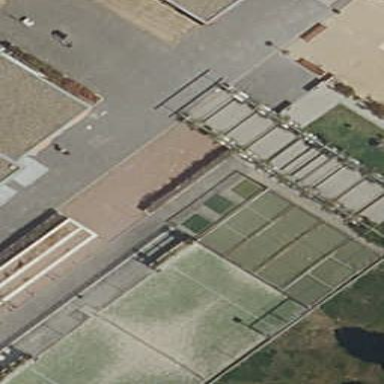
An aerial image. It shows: Tennis court on pitch designated for leisure land.